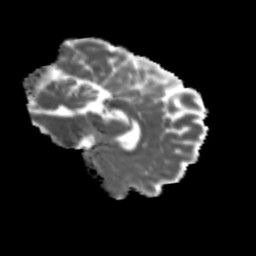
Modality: MD
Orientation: sagittal
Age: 25
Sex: female
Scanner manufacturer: siemens
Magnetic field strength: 3 T
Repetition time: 3.5 s
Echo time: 0.113 s